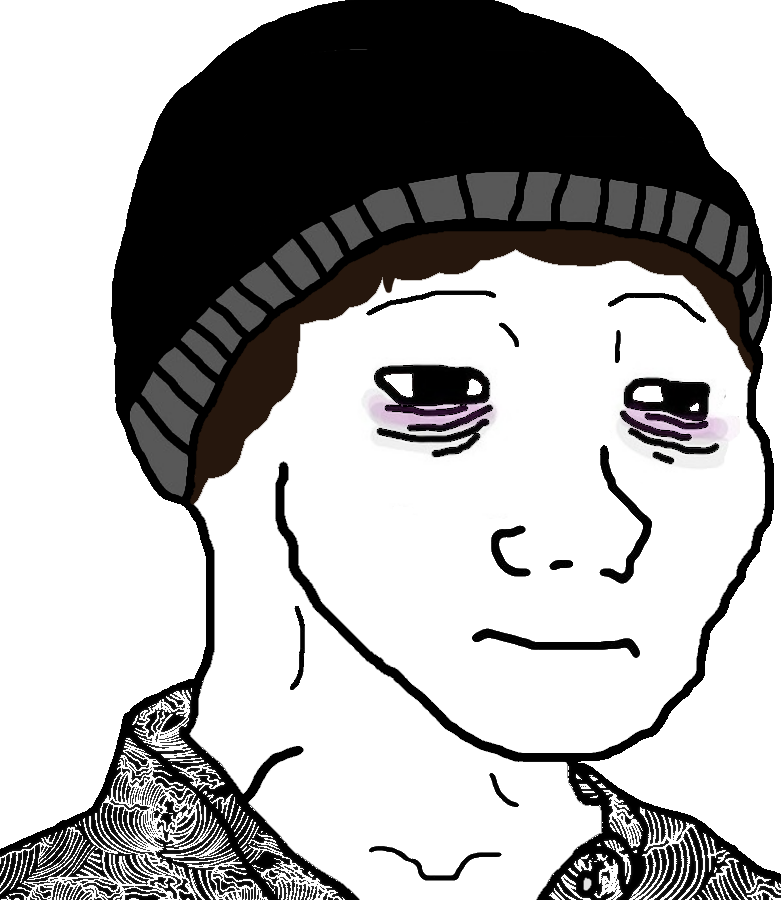
Label: 5_Doomer